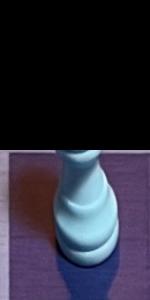
Label: Rook_White